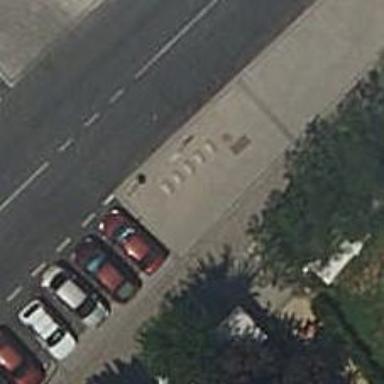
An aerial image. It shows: Bicycle parking area with stands.